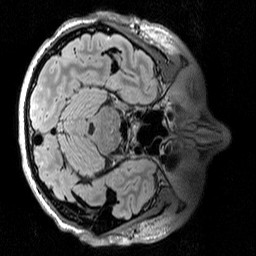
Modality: T2w
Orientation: axial
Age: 45
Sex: male
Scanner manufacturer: siemens
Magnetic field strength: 3 T
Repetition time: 5 s
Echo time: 0.386 s